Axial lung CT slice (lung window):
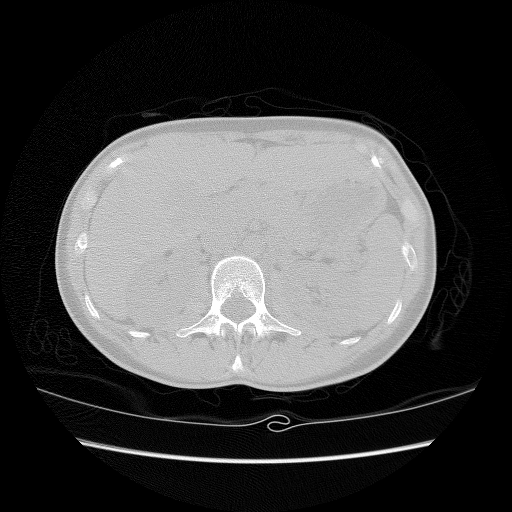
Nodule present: no